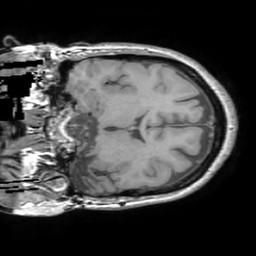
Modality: T1w
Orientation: coronal
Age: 47
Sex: female
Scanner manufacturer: philips
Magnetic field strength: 3 T
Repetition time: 0.0165 s
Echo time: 0.004605 s